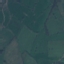
Label: Pasture